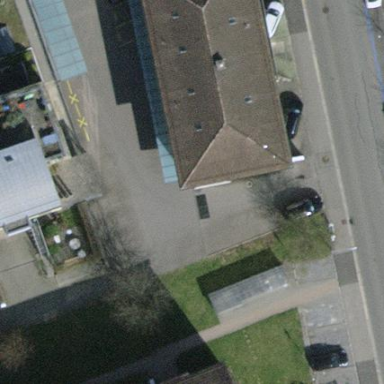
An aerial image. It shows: Flat-roofed apartment building with car shop.